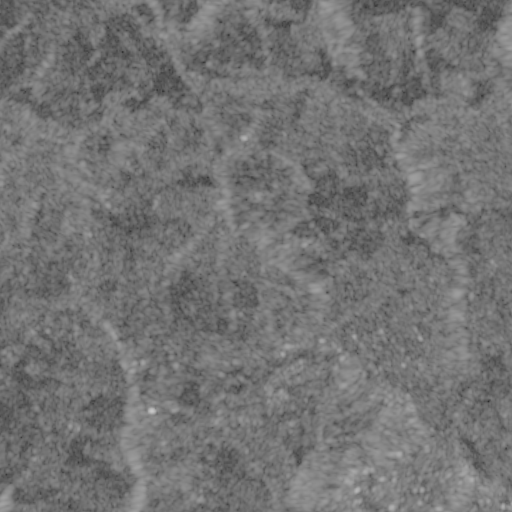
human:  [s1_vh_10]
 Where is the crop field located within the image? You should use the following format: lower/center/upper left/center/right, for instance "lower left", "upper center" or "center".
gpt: The crop field is located in the lower right of the image.
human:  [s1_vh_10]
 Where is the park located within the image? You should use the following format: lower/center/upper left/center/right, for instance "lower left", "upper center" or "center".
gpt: The park is located in the lower right of the image.
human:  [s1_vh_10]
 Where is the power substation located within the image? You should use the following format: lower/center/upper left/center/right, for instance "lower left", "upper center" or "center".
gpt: The power substation is located in the lower center of the image.
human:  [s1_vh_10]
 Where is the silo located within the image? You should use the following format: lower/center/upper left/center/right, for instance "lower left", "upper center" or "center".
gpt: The silo is located in the center of the image.
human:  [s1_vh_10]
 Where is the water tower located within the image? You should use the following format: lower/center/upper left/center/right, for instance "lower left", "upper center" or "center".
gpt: The water tower is located in the lower right of the image.
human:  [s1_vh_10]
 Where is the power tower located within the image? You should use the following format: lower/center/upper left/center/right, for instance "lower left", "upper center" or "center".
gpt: There is no power tower in the image.

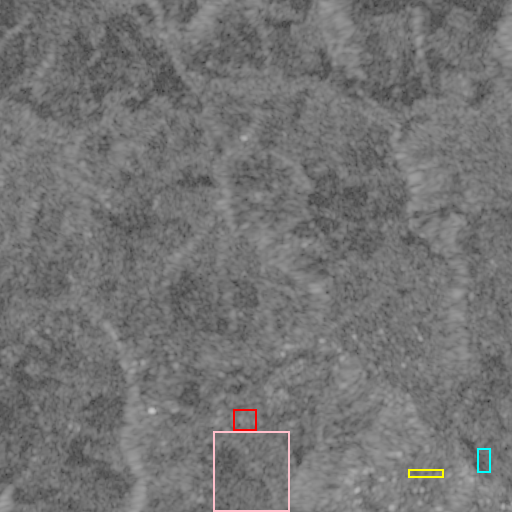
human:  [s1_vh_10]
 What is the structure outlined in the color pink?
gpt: The structure outlined in pink is a crop field.
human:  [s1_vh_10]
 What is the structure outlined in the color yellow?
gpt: The structure outlined in yellow is a park.
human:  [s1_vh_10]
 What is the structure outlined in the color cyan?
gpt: The structure outlined in cyan is a parking lot.
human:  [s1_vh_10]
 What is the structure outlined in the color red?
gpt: The structure outlined in red is a power substation.
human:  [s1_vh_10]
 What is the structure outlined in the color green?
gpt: There is no green outline.